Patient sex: M
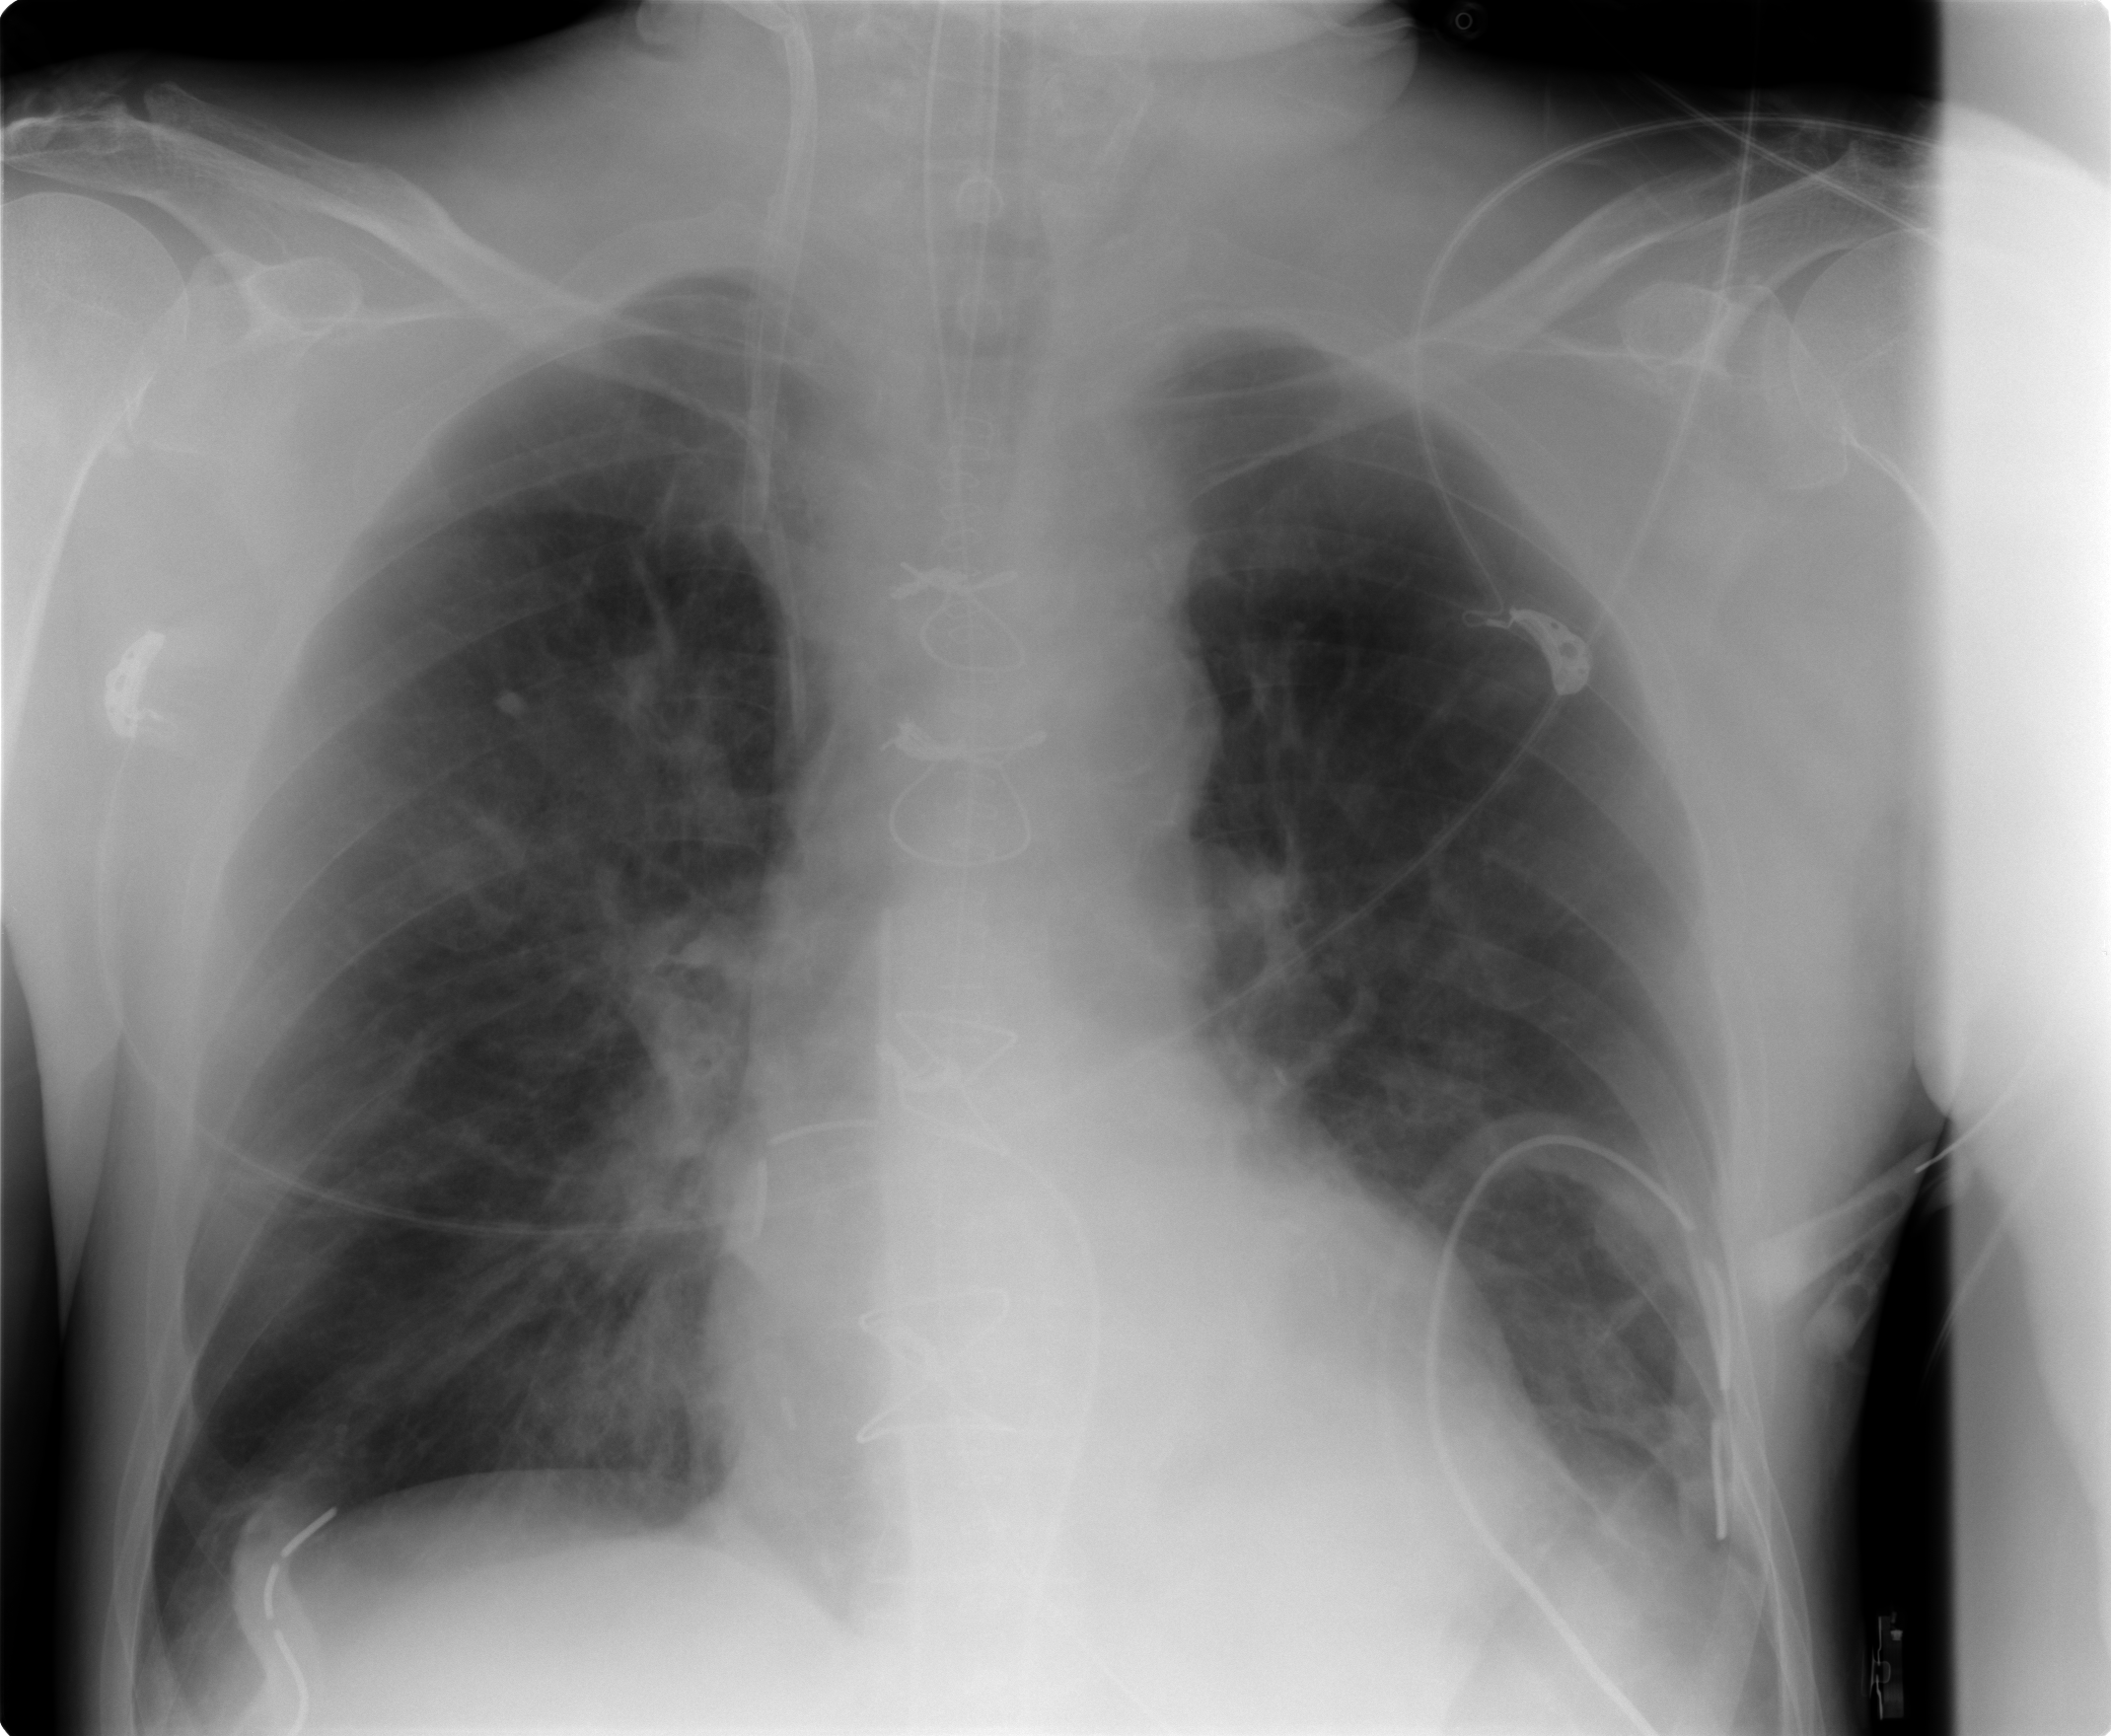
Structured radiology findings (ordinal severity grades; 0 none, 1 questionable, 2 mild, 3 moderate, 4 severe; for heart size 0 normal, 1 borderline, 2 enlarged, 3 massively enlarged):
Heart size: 2
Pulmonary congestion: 2
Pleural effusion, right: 2
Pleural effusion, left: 2
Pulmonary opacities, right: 1
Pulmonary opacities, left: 1
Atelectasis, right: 2
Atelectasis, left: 2